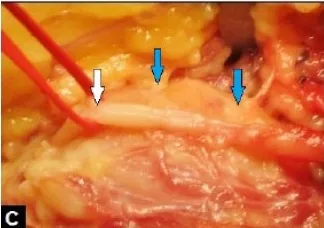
Clinical photograph showing the radial nerve (white arrow) which was fixed to the capsule of the GL (blue arrows).
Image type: medical_photograph (other_medical_photograph)